Current action and preconditions to check: path_clear

Your task: For each precondition in the list above, predict whether it will hold at this action.

Consider the current scene as observed from the mobile robot's camera, and analyze the predicted future states of all dynamic agents (e.g., people, animals, vehicles, or any moving entities) within the NEXT SECOND.

IMPORTANT: Only answer "very likely" if you are absolutely certain—based on strong, clear evidence—that a dynamic agent will violate the precondition in the predicted future state. Do NOT answer "very likely" for unlikely, ambiguous, or low-probability risks.

Ask yourself for each precondition: Is there a high probability, with clear and convincing evidence, that the predicted future states of any dynamic agent will interfere with the predicted future state of the currently executing action within the NEXT SECOND, causing that precondition to fail?

Assess the risk level based on these predictions. Use "likely" or "very likely" if motions create a clear risk of interference.

Use "neutral" or "improbable" if agents are nearby but their predicted paths are clearly diverging or non-conflicting.

Failure Risk Categories: "very improbable", "improbable", "neutral", "likely", "very likely"

Answer Format: Output ONLY the probability_of_failure value from these categories: "very improbable", "improbable", "neutral", "likely", "very likely"

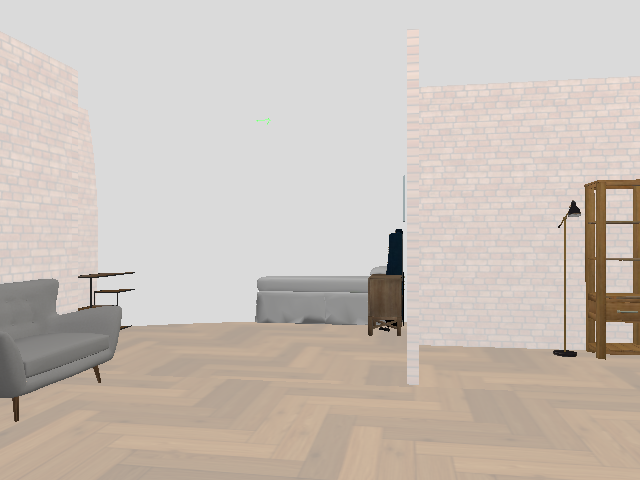

Answer: very improbable